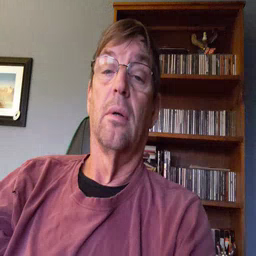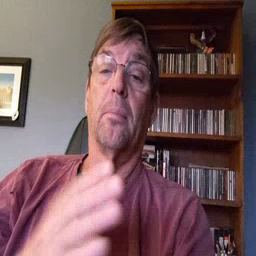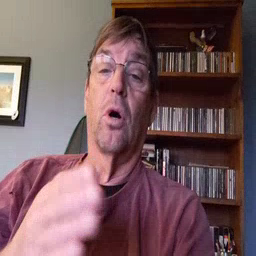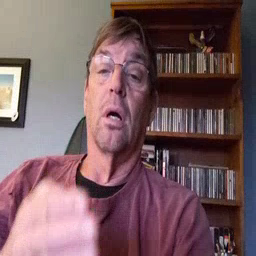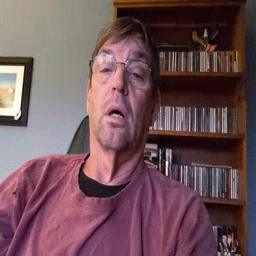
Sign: book